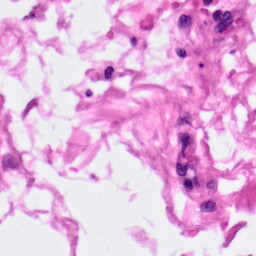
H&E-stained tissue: Pancreatic